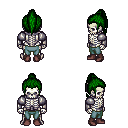
a pixel art fantasy rpg character, male body template, skeleton, steel arm armor, teal pants, green long topknot hairstyle, maroon shoes, four views (front, back, left, right), 2x2 character sprite sheet, small pixel art, hard edges, no anti-aliasing